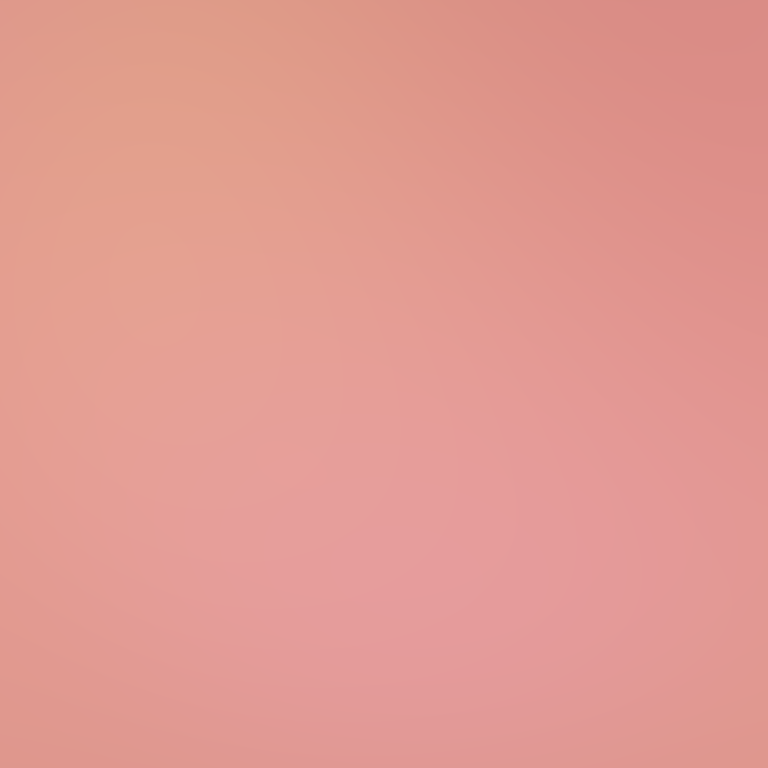
Abstract light effect, smooth gradient from soft peach to light coral, calm atmosphere, diffuse light, no room, no furniture, no objects.